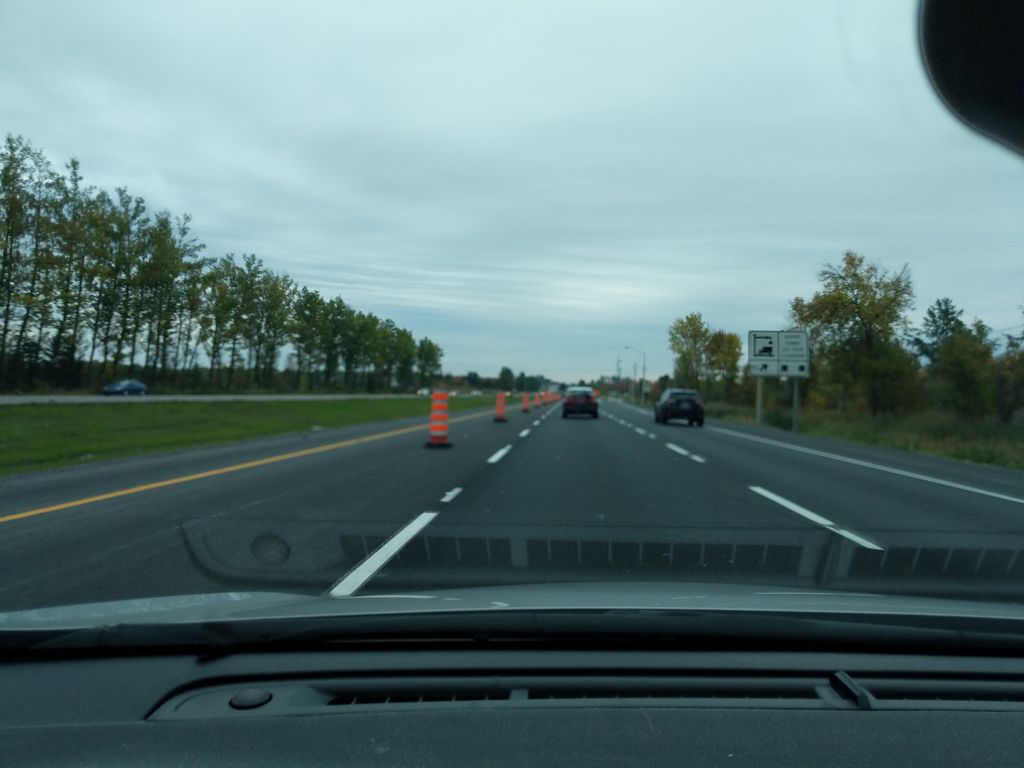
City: quebec_city